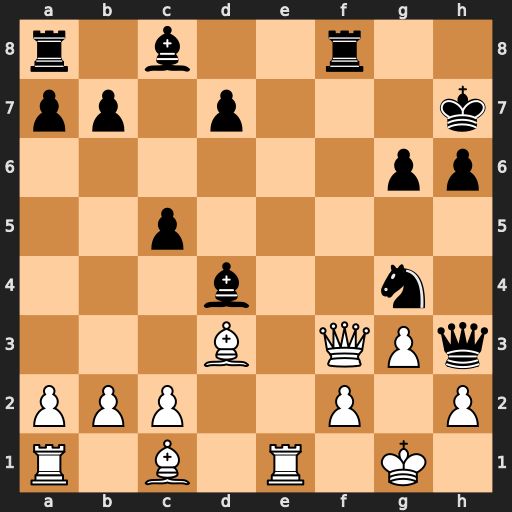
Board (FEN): r1b2r2/pp1p3k/6pp/2p5/3b2n1/3B1QPq/PPP2P1P/R1B1R1K1
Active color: w
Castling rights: -
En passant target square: -
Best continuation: Re7+ Kg8 Bc4+ d5 Bxd5+ Be6 Bxe6+ Kh8 Bxg4 Rxf3 Bxh3